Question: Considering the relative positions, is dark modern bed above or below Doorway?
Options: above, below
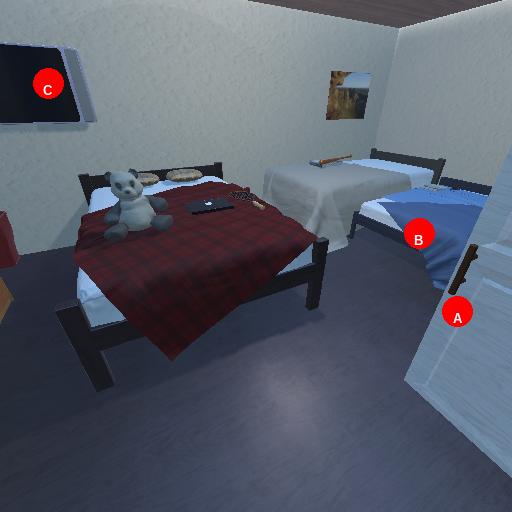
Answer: above